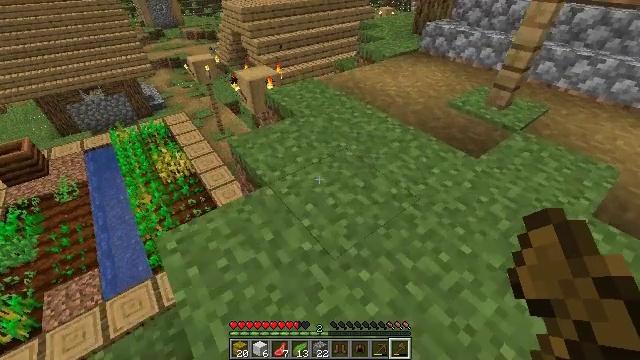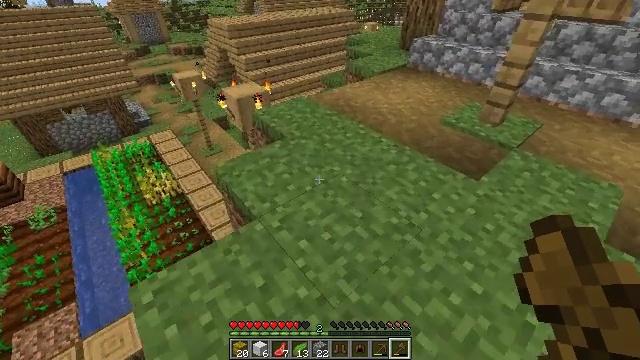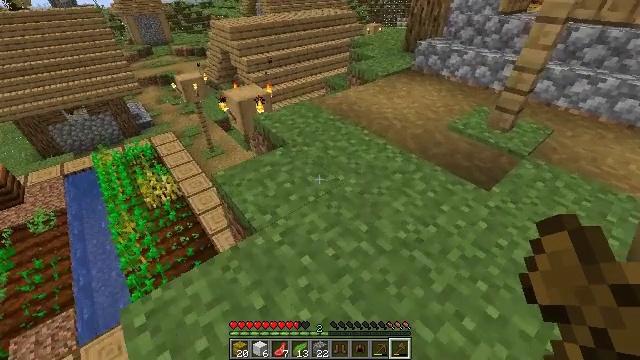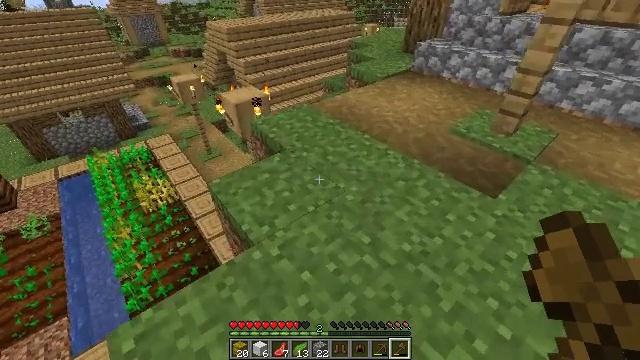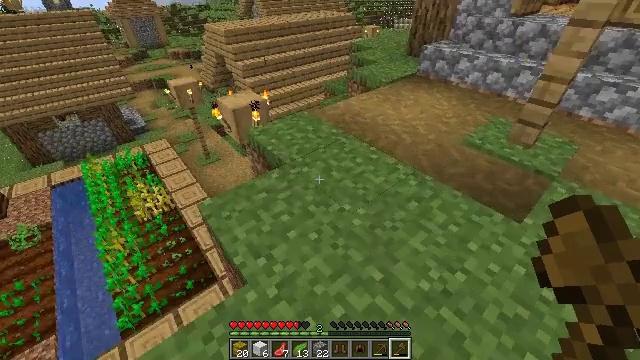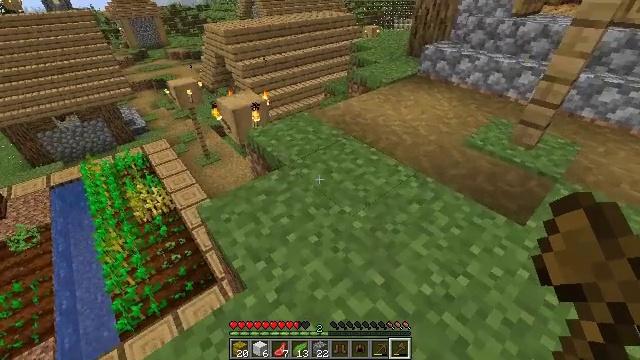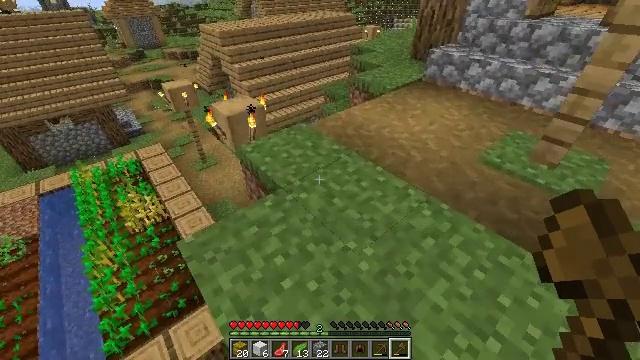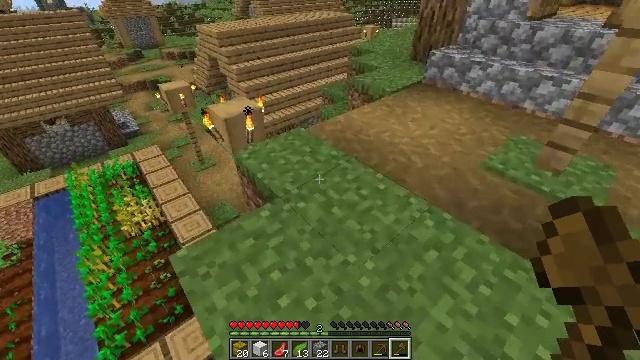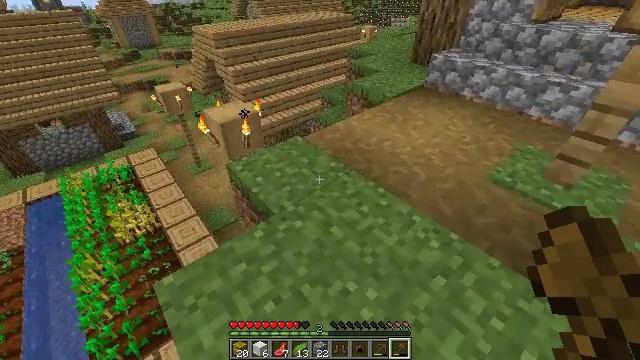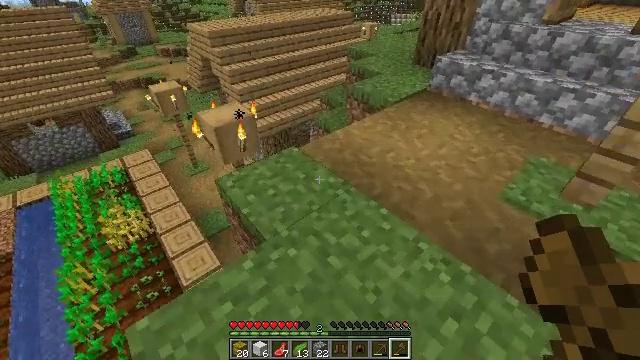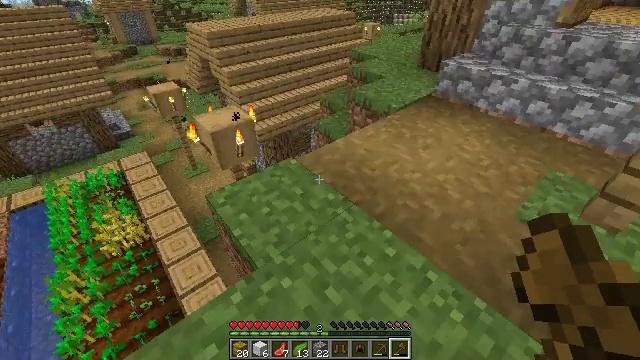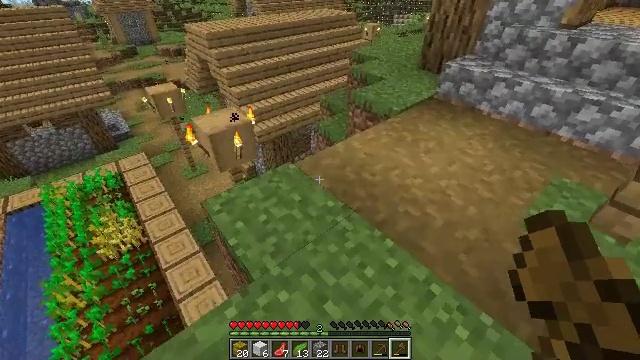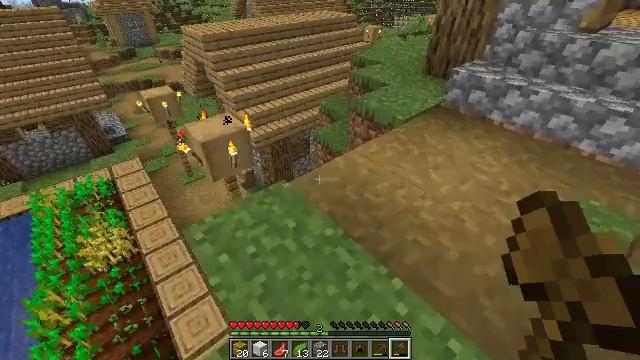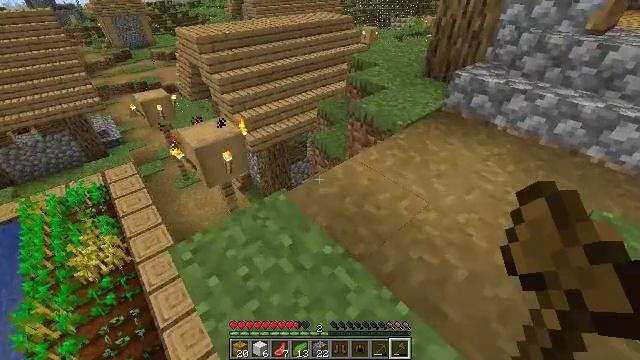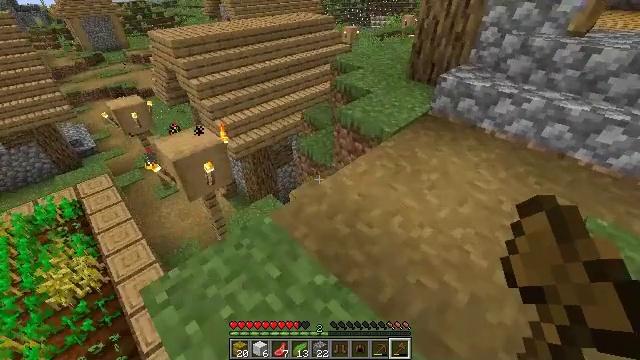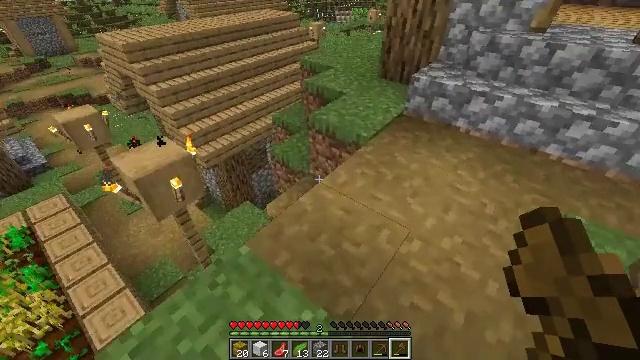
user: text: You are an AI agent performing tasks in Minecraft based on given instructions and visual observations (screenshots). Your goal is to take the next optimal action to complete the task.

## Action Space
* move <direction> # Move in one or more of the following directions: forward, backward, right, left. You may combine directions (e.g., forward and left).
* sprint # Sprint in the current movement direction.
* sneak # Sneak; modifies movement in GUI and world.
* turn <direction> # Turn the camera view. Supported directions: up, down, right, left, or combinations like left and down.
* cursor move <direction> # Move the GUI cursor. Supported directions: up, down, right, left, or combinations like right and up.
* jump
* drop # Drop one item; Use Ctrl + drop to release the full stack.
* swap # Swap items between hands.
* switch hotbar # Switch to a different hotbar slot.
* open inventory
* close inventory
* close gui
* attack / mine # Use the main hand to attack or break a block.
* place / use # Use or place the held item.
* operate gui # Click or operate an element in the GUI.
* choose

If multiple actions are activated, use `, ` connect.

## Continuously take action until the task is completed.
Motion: motion action
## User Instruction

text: Gather the oxeye daisy for crafting.
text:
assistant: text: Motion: move forward, sprint, turn right and up
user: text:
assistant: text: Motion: move forward, sprint
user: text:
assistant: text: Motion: move forward, sprint
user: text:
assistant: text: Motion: move forward
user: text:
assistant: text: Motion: move forward
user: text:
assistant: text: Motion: move forward
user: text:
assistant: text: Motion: move forward, sprint
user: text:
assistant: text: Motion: move forward, sprint
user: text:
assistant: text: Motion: move forward, sprint
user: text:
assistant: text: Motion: move forward
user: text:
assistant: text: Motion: move forward
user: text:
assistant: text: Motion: move forward
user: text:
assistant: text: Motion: move forward
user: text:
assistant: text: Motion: move forward, turn right
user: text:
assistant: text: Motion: move forward, turn right
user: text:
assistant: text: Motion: move forward, turn right
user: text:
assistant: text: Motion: move forward, turn right
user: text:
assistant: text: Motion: move forward
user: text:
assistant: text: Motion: move forward
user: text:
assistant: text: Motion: move forward, sprint
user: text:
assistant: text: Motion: move forward, sprint
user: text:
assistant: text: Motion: move forward, sprint
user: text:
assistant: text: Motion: move forward, sprint
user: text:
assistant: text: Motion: move forward
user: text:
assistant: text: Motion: move forward
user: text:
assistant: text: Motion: move forward
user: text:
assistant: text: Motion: move forward, sprint
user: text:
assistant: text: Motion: move forward, sprint
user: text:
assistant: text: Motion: move forward, sprint
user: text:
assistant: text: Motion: move forward, turn left and up